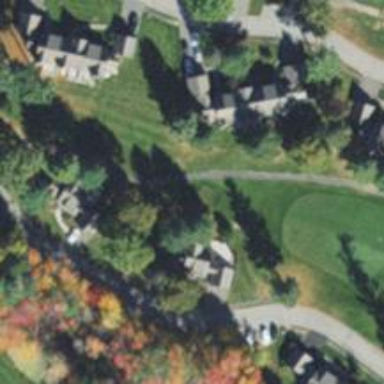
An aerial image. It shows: Footway that doubles as golf path.